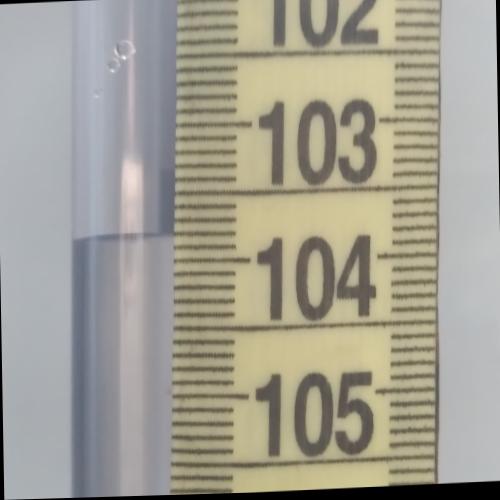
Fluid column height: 103.8 cm